Interaction volume radius: 10 \u00c5
Interaction volume height: 20 \u00c5
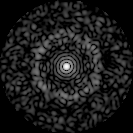
Disorder parameter: 0.84